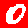
Digit: 0